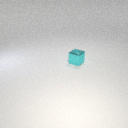
small cyan metal cube